Field crop: tomato
Growth stage: 2
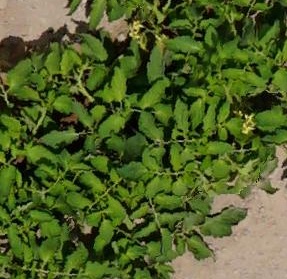
Species: tomato